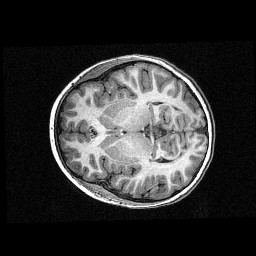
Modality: T1w
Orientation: axial
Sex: female
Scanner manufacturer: siemens
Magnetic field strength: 3 T
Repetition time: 2.3 s
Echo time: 0.00336 s